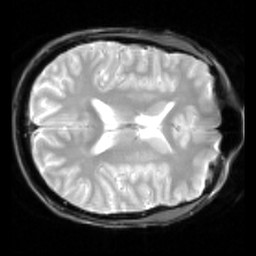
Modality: inplaneT2
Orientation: axial
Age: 39
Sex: male
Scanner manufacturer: siemens
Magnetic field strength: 2.894 T
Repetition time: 5 s
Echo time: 0.033 s